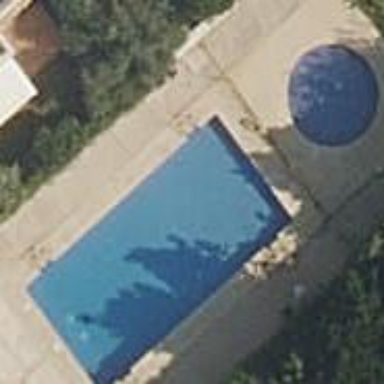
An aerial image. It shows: Swimming pool located in leisure land.